Question: - '[PFObjects]''restaurantsArray'- 'FoodPhotos''restaurantsArray'
How can I query for all objects within 'FoodPhotos' that contain the pointer to an object in 'restaurantsArray'.
### Class "FoodPhotos":

Basically I want to grab all the Food Photos that contain a pointer to an object in 'restaurantArray'
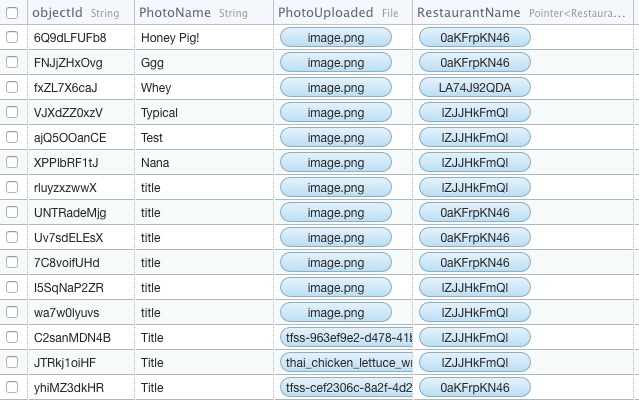
Answer: I can't test this code right now to be sure it works, but you could try something like the following:
'''
PFQuery *query = [FoodPhotos query]; // Or ... = [PFQuery queryWithClassName:@"FoodPhotos"];
[query whereKey:@"RestaurantName" containedIn:restaurantArray];
'''
This should only return 'FoodPhotos' objects who's 'RestaurantName' column matches one of the objects in 'restaurantArray'.